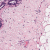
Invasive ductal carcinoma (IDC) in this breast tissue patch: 0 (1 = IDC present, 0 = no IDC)